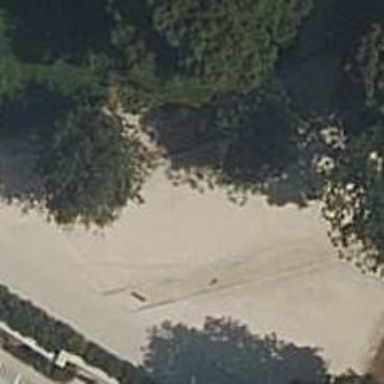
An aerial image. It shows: Footway on sandy surface.